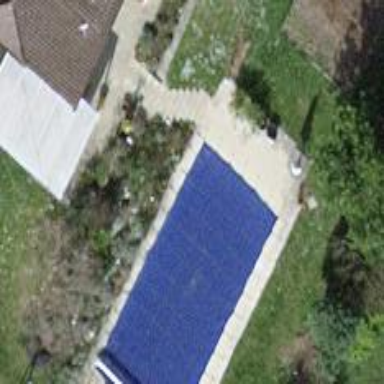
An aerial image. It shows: Outdoor swimming pool on leisure land.